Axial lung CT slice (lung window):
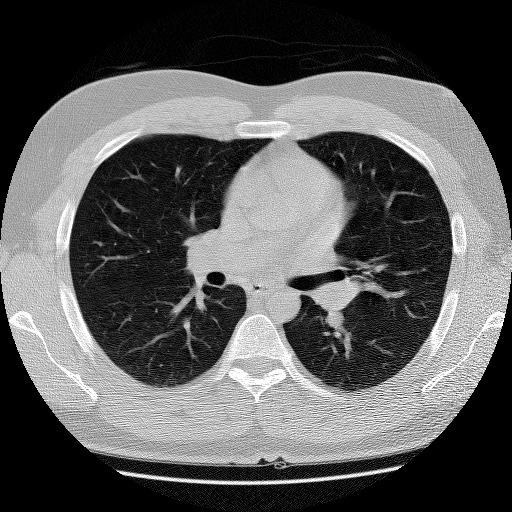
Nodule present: no